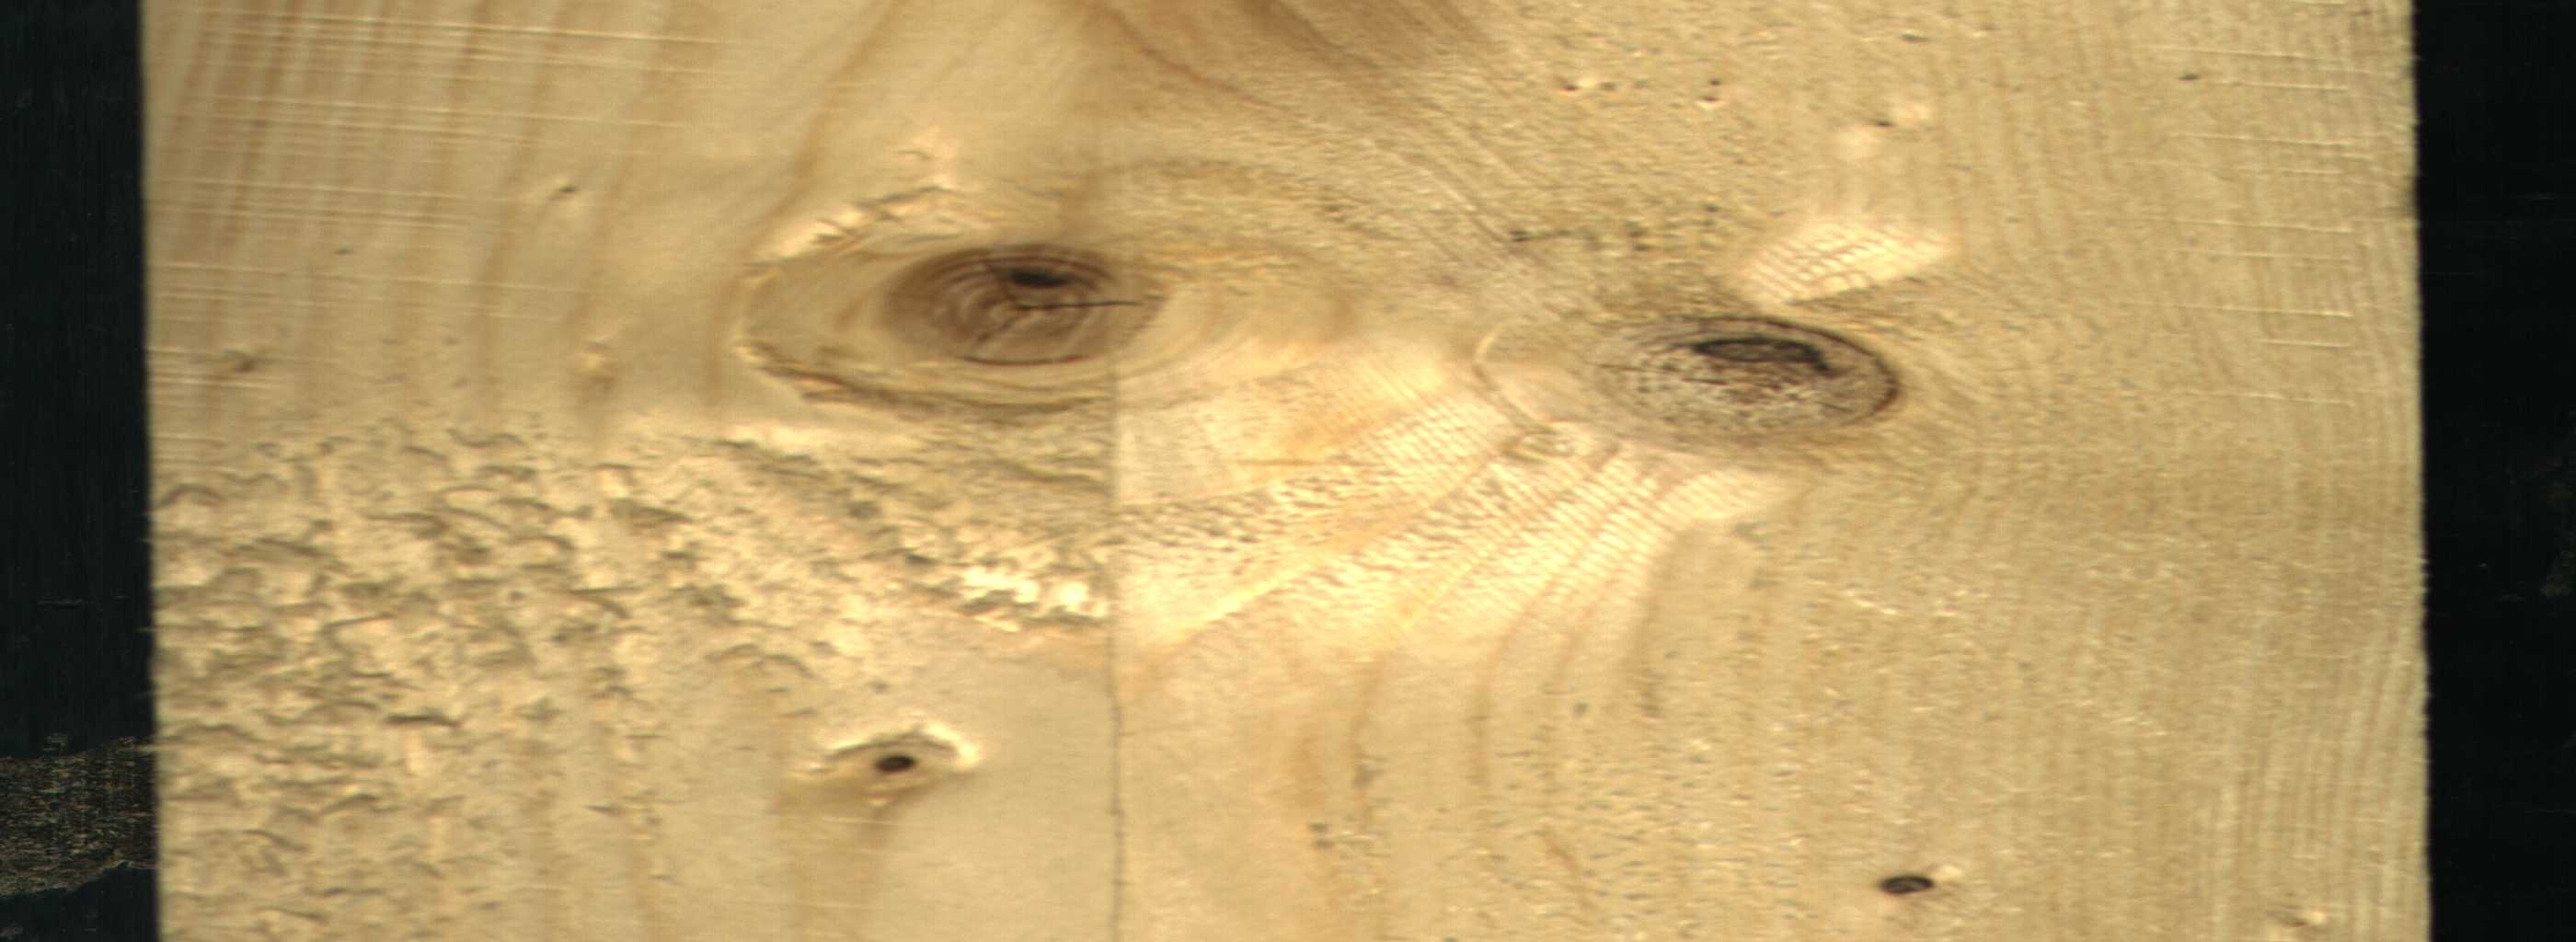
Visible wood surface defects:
knot_with_crack
Dead_Knot
Dead_Knot
Live_Knot